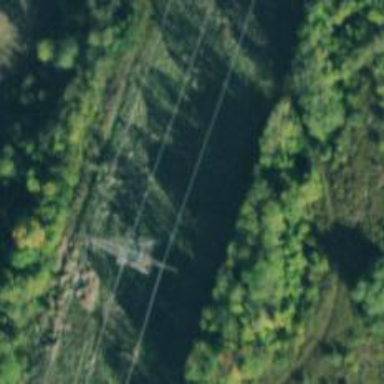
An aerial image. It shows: Lattice structure tower used for power transmission.